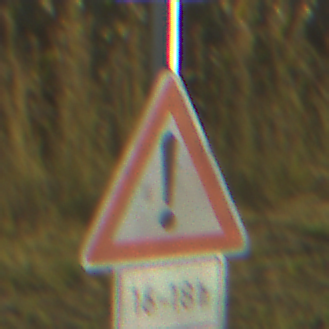
Verkehrszeichen: Gefahrenstelle
Zusatzzeichen unten: ZeitangabenOhneBeschraenkungAufWochentage1
Umgebung: Outdoor, RoadRail
Tageszeit: SunriseSunset
Wetter: Clear
Licht: Natural
Jahreszeit: NotSpecified
Kontrast: HighContrast